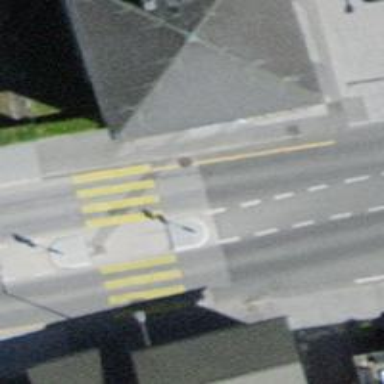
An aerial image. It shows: Marked zebra crossing on the road.